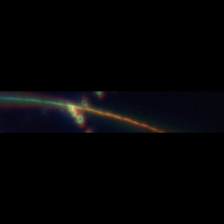
Taxon: Psuedo-nitzschia
Group: Diatoms